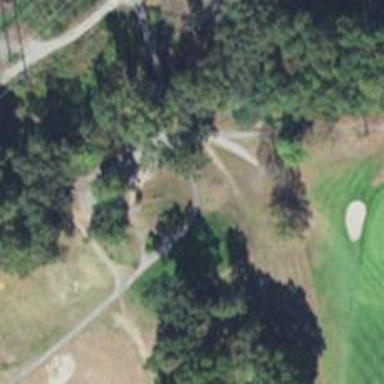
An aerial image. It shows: Path for both roads and golfers.